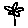
Label: flower